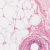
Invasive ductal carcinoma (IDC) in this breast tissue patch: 0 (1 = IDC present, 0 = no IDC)